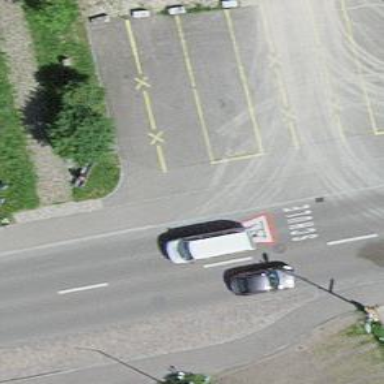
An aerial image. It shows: Platform for public transport is situated by the road.